Field crop: tomato
Growth stage: 1
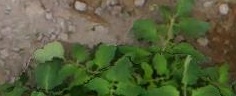
Species: tomato